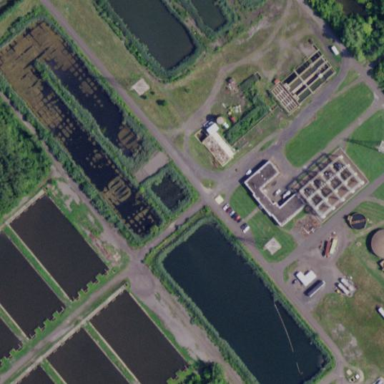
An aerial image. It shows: Water works facility.